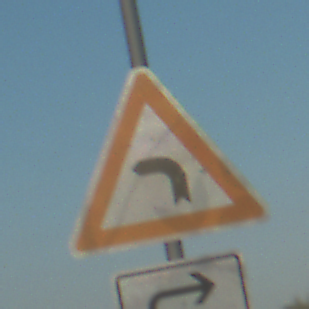
Verkehrszeichen: KurveLinks
Zusatzzeichen unten: RichtungsangabeDurchPfeile5
Umgebung: Outdoor, Beach
Tageszeit: SunriseSunset
Wetter: Clear
Licht: Natural
Jahreszeit: NotSpecified
Kontrast: HighContrast